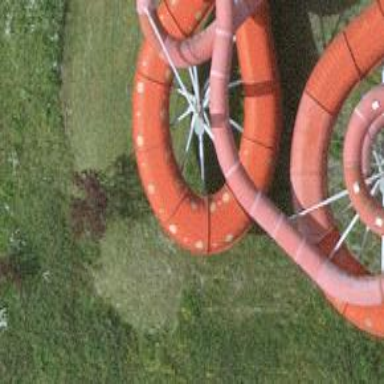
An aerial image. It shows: Water slide attraction.